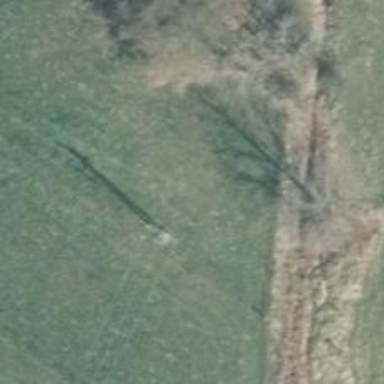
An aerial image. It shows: Power pole.